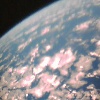
Label: cloud